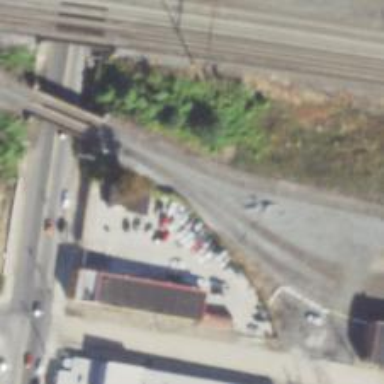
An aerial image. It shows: Rail spur service.